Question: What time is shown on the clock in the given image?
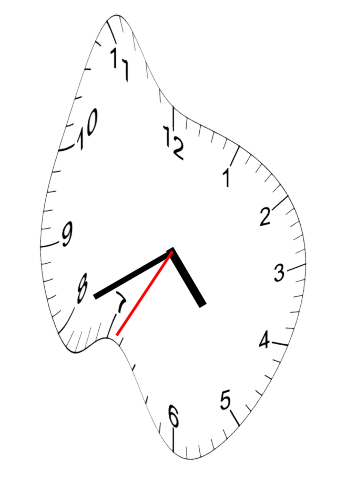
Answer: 04:40:35